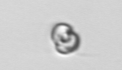
Label: Dinophyceae